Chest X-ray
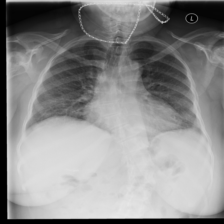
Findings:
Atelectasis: negative
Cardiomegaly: negative
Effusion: negative
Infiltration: positive
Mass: negative
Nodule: negative
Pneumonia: negative
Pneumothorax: negative
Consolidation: negative
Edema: negative
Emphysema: negative
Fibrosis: negative
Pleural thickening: negative
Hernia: negative